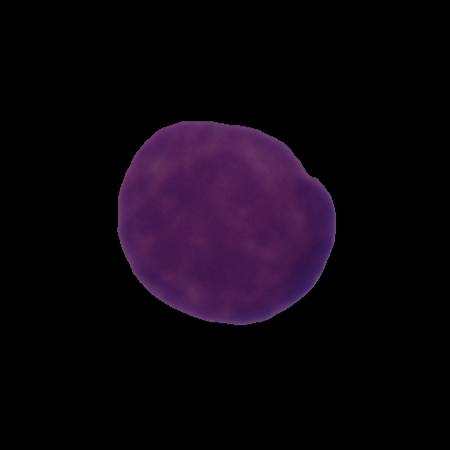
Label: cancer